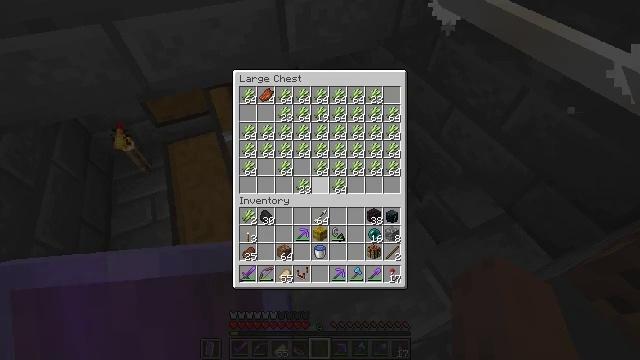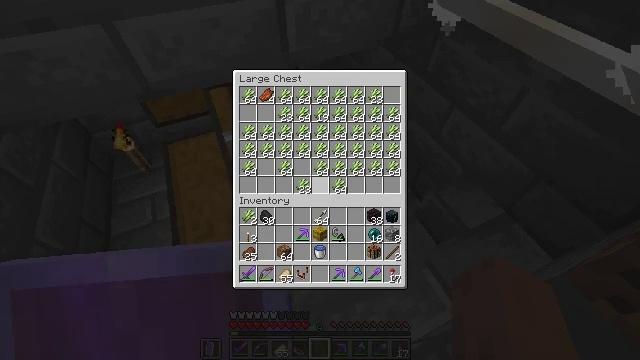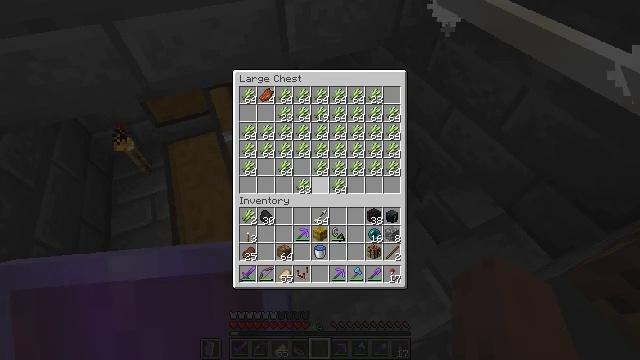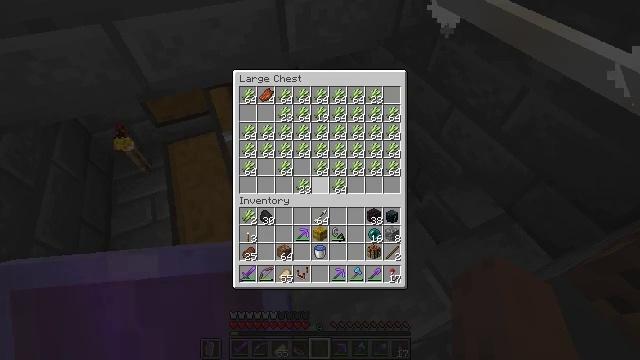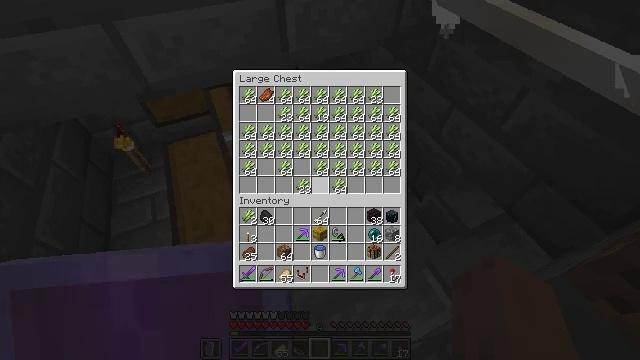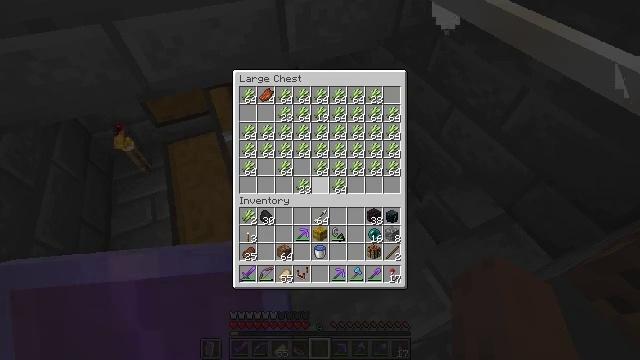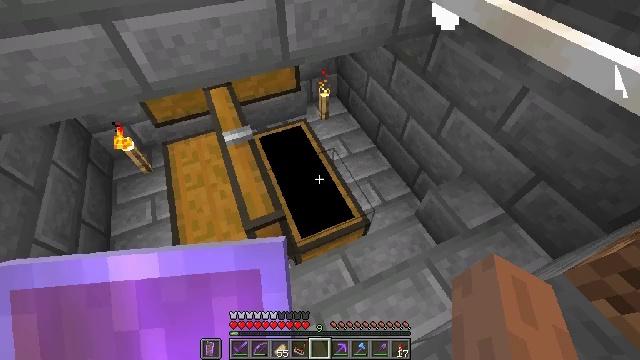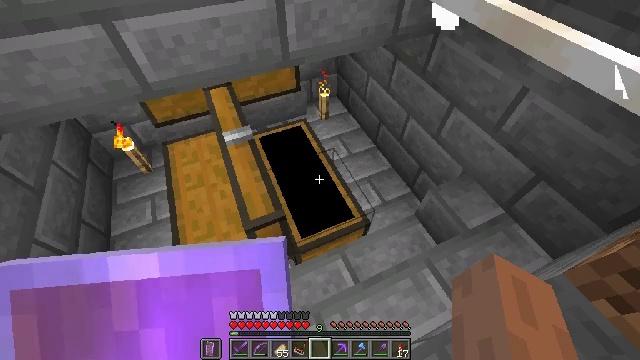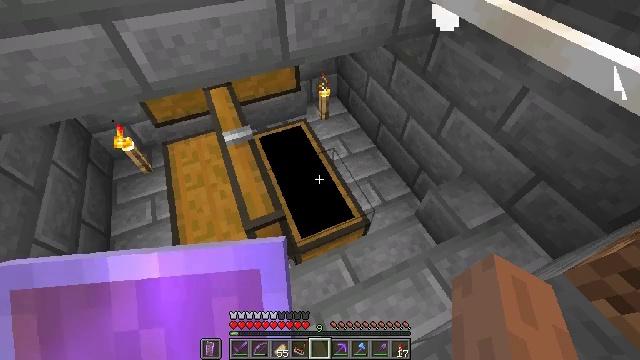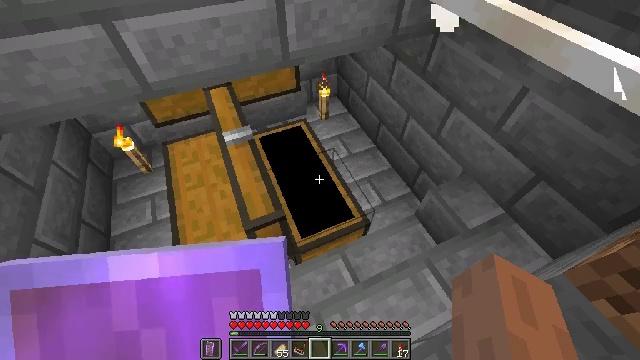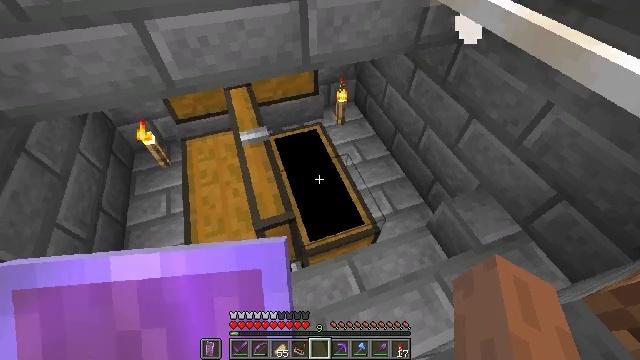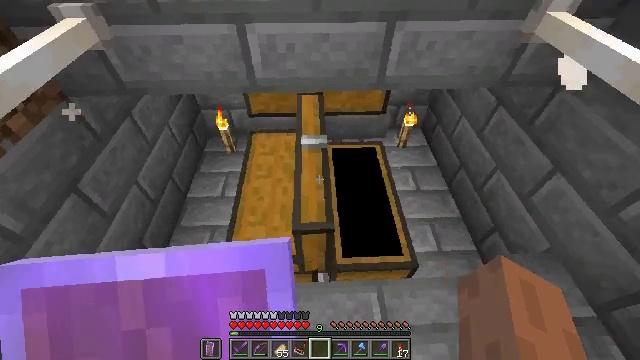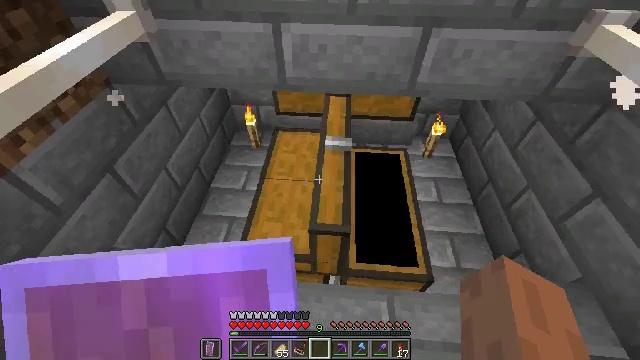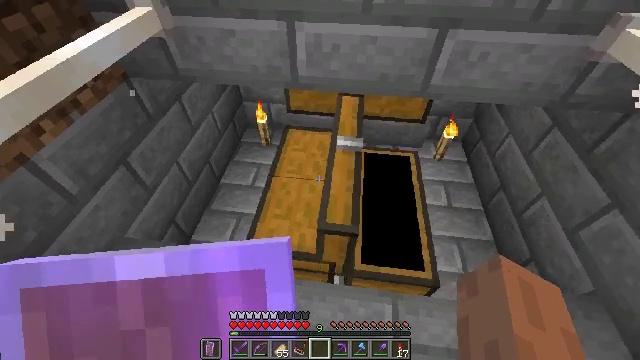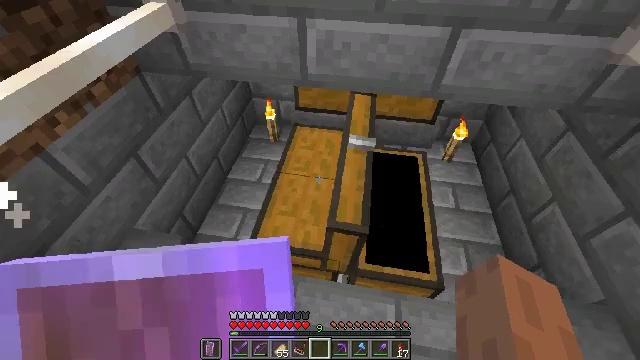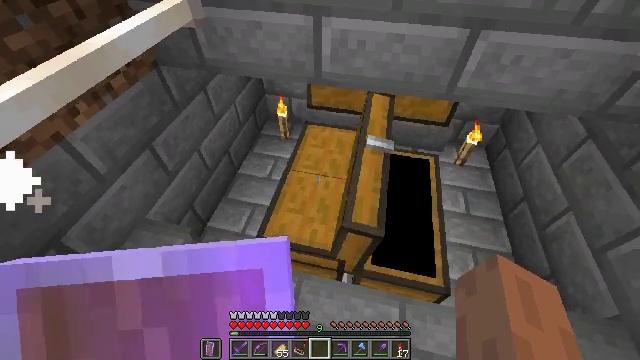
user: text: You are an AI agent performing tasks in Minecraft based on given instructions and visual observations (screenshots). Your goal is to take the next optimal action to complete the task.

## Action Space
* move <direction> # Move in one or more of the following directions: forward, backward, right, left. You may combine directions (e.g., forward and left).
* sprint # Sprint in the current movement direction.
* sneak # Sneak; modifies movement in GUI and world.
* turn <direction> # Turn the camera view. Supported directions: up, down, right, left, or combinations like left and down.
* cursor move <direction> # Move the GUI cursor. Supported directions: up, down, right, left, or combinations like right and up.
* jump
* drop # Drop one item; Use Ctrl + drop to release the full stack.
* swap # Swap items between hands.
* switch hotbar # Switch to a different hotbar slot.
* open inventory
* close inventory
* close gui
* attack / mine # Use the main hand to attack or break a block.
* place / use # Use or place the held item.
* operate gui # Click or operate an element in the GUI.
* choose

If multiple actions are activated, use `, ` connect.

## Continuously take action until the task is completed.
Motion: motion action
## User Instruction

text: Break the comparator from the circuit.
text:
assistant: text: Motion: no_op
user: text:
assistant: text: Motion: no_op
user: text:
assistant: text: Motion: no_op
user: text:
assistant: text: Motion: no_op
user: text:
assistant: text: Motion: no_op
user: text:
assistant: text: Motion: no_op
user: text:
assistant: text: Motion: no_op
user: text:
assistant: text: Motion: no_op
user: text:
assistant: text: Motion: no_op
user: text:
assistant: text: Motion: turn left
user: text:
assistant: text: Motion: turn left and up
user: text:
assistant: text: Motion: turn left
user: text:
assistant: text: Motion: turn left
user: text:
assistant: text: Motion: turn left
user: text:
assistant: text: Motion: turn left
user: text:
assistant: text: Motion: no_op
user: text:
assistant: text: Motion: no_op
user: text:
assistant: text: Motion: no_op
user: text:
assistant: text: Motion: no_op
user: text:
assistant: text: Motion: use / place
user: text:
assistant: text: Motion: use / place
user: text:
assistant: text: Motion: use / place
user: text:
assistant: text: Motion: use / place
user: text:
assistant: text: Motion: no_op
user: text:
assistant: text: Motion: no_op
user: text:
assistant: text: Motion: no_op
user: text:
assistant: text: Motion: no_op
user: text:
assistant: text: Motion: no_op
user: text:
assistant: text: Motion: no_op
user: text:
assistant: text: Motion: no_op